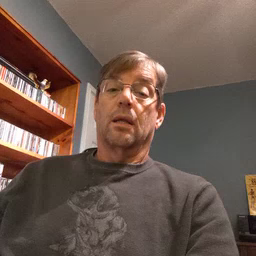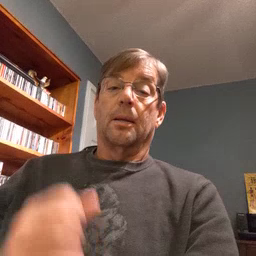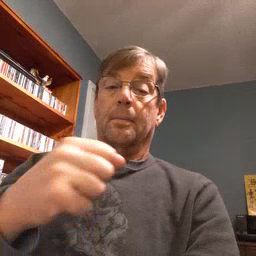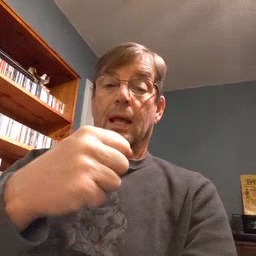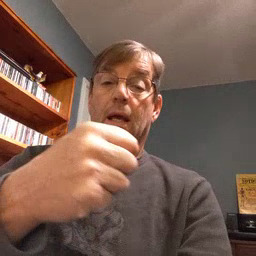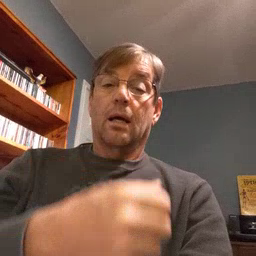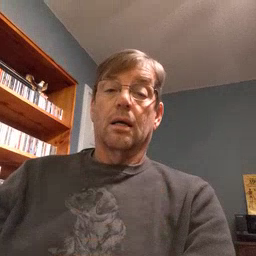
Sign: make